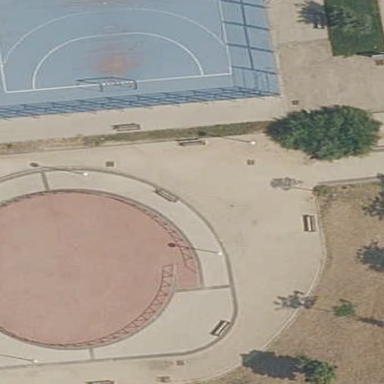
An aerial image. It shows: Asphalt roller skating pitch for leisure land sports.